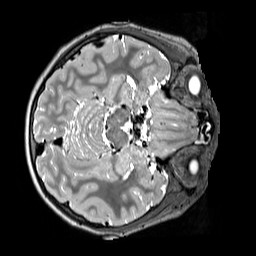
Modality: T2w
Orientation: axial
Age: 11
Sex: male
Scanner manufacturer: siemens
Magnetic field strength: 3 T
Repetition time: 3.2 s
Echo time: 0.408 s